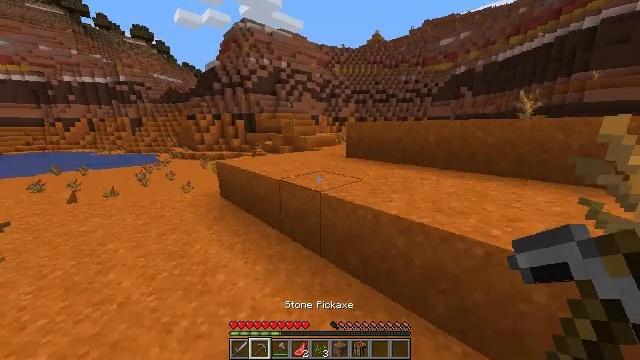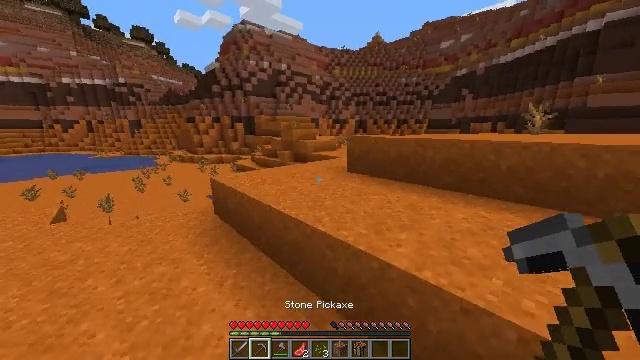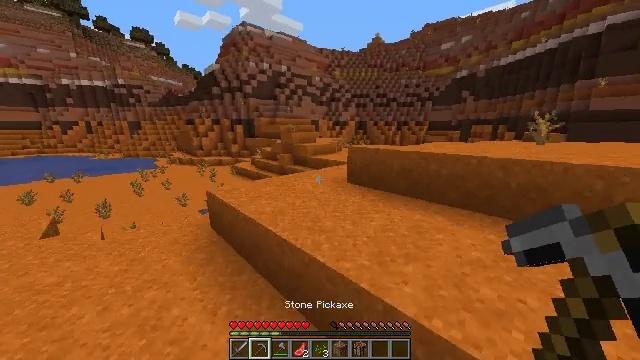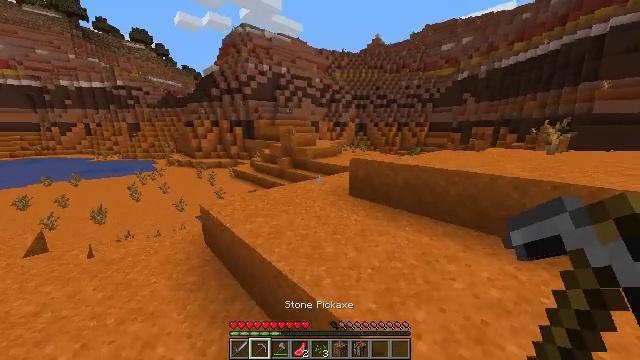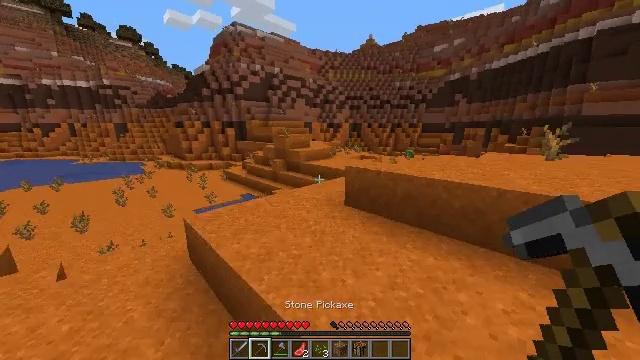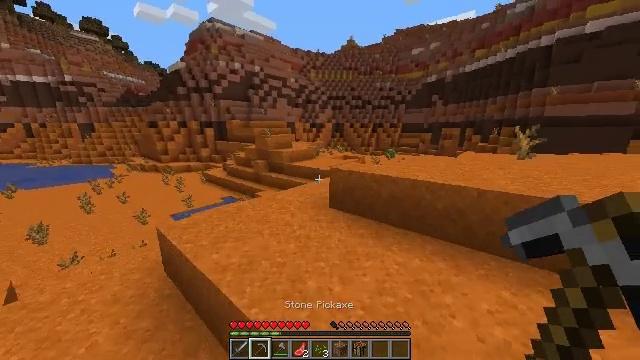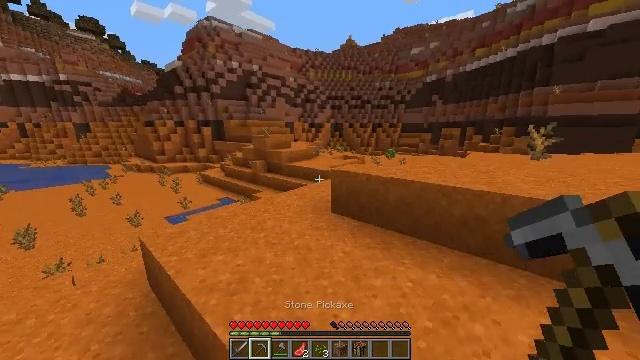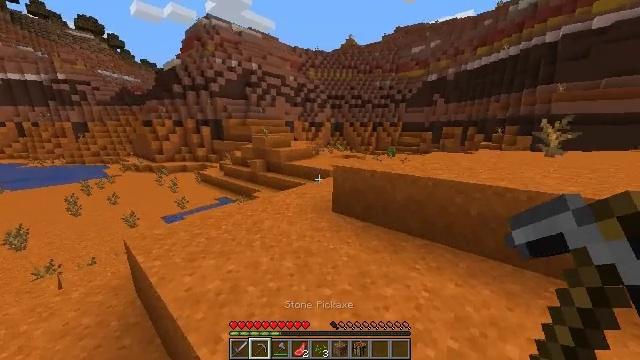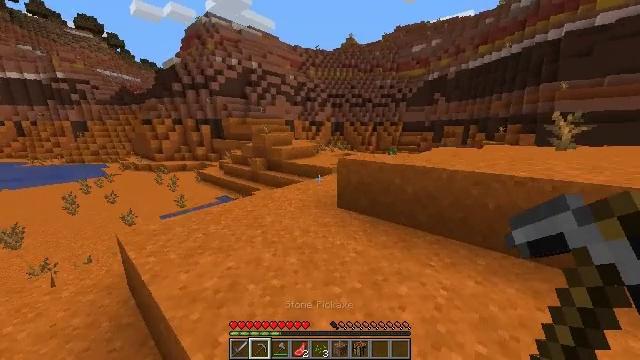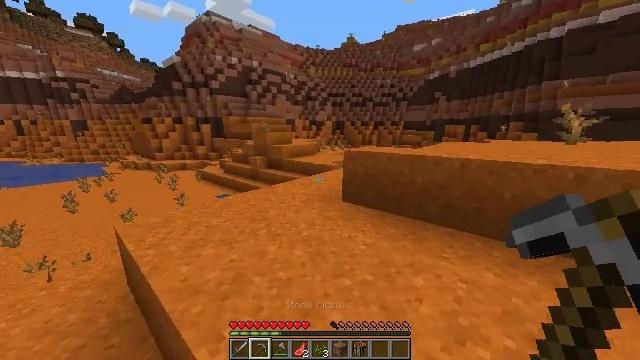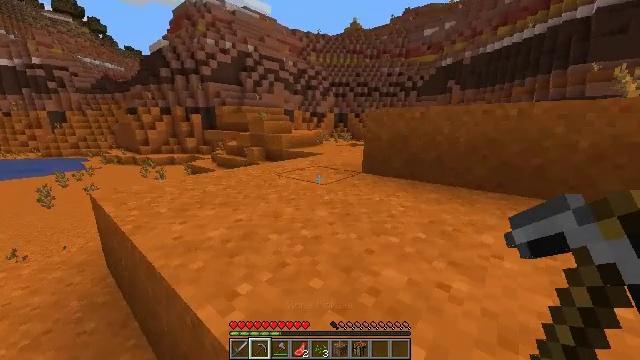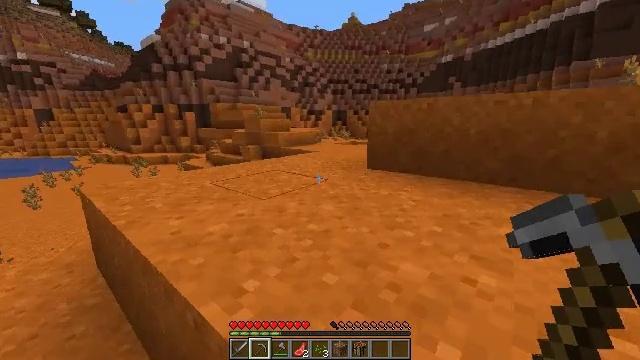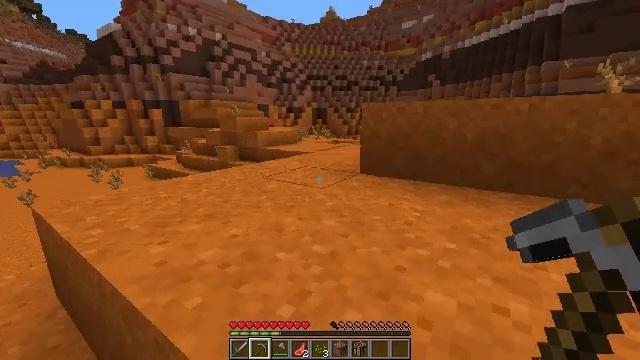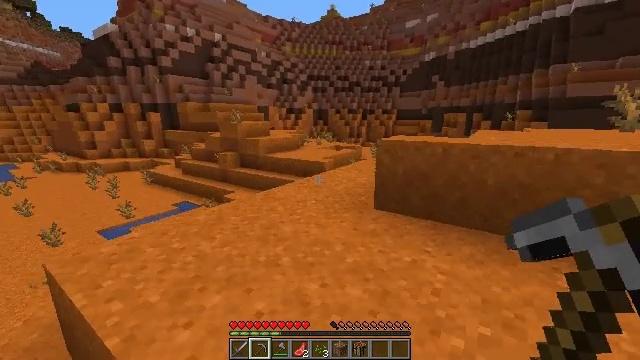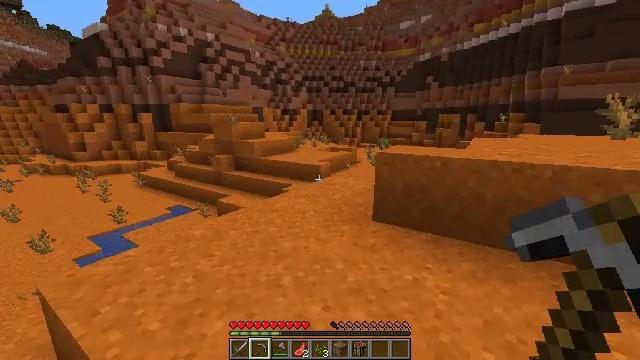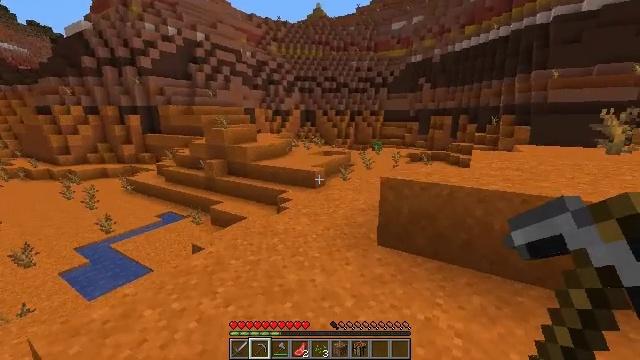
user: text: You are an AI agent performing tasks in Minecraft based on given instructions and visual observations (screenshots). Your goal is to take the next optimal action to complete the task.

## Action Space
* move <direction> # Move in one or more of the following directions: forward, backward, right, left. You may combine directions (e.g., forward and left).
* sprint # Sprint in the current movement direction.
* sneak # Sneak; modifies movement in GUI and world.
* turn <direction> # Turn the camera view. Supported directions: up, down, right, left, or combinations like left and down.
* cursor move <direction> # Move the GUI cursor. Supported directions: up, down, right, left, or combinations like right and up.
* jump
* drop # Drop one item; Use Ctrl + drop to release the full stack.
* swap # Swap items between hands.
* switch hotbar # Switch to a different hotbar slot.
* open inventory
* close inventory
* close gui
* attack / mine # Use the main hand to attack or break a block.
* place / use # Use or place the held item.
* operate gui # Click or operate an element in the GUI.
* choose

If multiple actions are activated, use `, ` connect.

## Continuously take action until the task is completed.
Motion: motion action
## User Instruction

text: Use a pickaxe to mine brown terracotta.
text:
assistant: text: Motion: move forward, sprint, jump
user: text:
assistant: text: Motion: move forward, sprint, jump
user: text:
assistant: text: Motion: move forward, sprint, jump
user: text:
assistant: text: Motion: move forward, sprint, turn right, jump
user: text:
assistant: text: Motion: move forward, sprint, turn right, jump
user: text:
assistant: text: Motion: move forward, sprint, jump
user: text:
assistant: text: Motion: move forward, sprint, jump
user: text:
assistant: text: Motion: move forward, sprint, jump
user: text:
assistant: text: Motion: move forward, sprint, jump
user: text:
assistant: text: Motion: move forward, sprint, jump
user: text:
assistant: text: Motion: move forward, sprint, jump
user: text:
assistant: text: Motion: move forward, sprint, turn right, jump
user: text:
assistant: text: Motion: move forward, sprint, jump
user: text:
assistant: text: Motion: move forward, sprint, turn right, jump
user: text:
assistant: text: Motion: move forward, sprint, turn right, jump
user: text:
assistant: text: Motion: move forward, sprint, jump
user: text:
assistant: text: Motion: move forward, sprint, jump
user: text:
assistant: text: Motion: move forward, sprint, turn right, jump
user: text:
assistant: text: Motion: move forward, sprint, jump
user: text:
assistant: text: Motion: move forward, sprint, jump
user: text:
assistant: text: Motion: move forward, sprint, jump
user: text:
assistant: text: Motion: move forward, sprint, turn right and down, jump
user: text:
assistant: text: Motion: move forward, sprint, turn right and down, jump
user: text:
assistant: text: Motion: move forward, sprint, turn right and down, jump
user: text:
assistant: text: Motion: move forward, sprint, turn right and down, jump
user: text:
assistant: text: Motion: move forward, sprint, turn right, jump
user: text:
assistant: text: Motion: move forward, sprint, jump
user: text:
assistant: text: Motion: move forward, sprint, jump
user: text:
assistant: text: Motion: move forward, sprint, jump
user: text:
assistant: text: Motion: move forward, sprint, jump